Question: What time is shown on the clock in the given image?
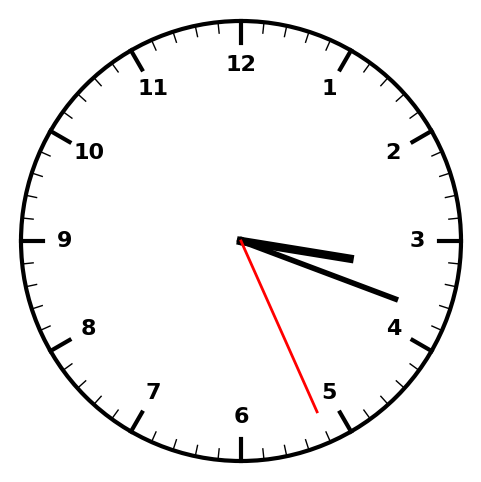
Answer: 03:18:26